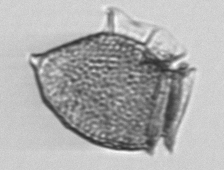
Label: Dinophysis_norvegica